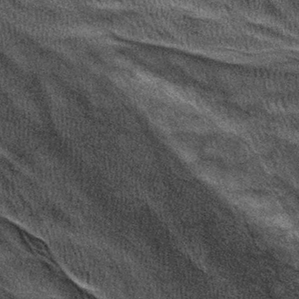
Label: frost